Aerial crown-view tile of a tropical tree (Barro Colorado Island, Panama), acquired 20240918:
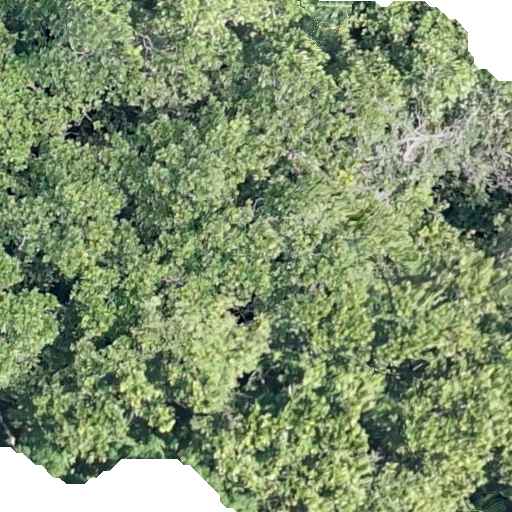
Species: Anacardium excelsum
GBIF accepted scientific name: Anacardium excelsum
Crown area: 591.276 m²